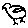
Label: bird